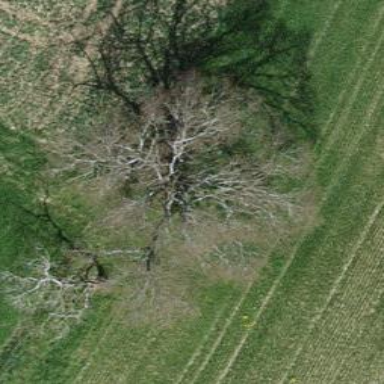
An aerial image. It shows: Single tag "natural: tree."